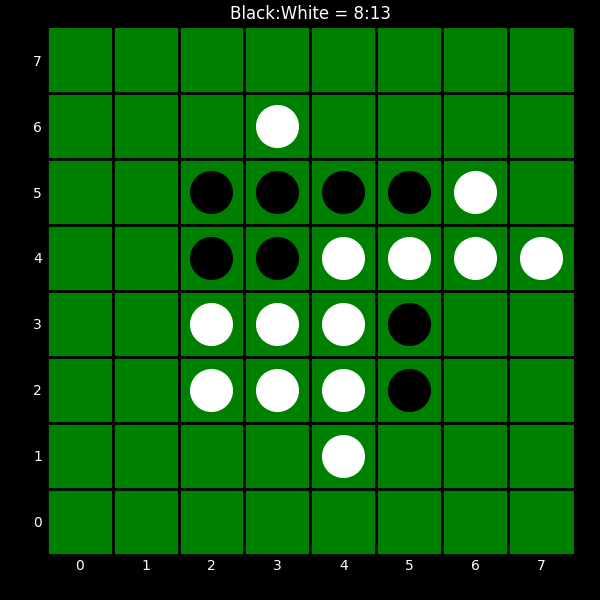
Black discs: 8
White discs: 13